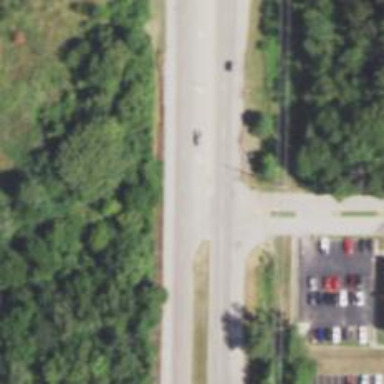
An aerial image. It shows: Solid lane divider road marking.